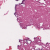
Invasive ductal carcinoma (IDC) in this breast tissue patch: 0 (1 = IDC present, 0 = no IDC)